Question: is it possible to by using jquery (or pure javascript) ?
unfortunately i've to combine different hosted xml-documents into one single file (don't ask me why...). i've played around with different techniques, but i can't find a solution for this (maybe jquery isn't ready for xml-handling??). thank you :)
see my piece of code:
'''
var files = ['john.xml','doe.xml']
var newResult, temp;
function loadMyXMLFiles(){
// > let's load file by file using jquery's ajax-call:
$.each(files, function(index,value) {
$.ajax({
url: value,
cache: true,
success: function(data){
// > check if temp is empty, append or fill
(temp) ? temp += (data) : temp = data;
// > on complete:
if (index == files.length-1) {
xmlResult = temp; temp = null;
}
}
});
});
}
loadMyXMLFiles()
'''

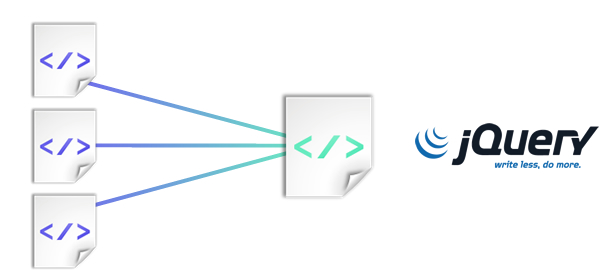
Answer: As I can see, you are trying to concatenate them. If this is what you need, your code wasn't that bad,
'''
var files = ['john.xml','doe.xml']
var xmlResult, temp = ""; //Make temp an empty string
loadMyXMLFiles(){
$.each(files, function(index,value) {
$.ajax({
url: value,
cache: true,
async: false, //This is crucial!
success: function(data){
temp += data;
if (index == files.length-1) {
xmlResult = temp; temp = null;
}
}
});
});
}
'''
You have to use 'async: false' so your files arrive in order. But caution, this will hang the browser until the processing is finished. If it's vital for it not to happen, just tell me.
Hope this helps. Cheers